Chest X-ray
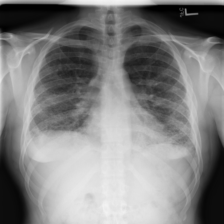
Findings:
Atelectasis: negative
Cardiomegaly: negative
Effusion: negative
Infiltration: positive
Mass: negative
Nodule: negative
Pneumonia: negative
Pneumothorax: negative
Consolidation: negative
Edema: negative
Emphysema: negative
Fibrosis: negative
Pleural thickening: positive
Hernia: negative